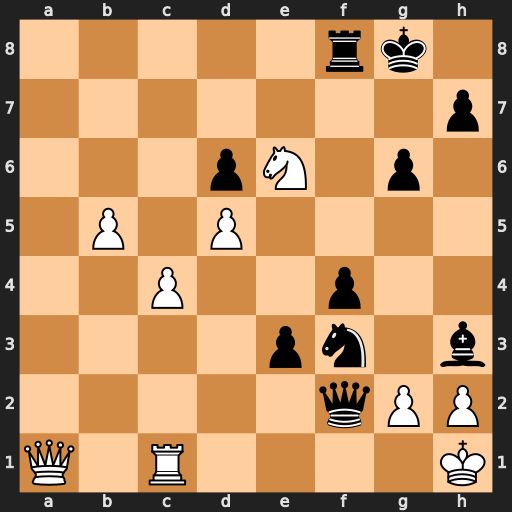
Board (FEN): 5rk1/7p/3pN1p1/1P1P4/2P2p2/4pn1b/5qPP/Q1R4K
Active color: w
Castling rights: -
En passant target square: -
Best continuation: Qg7#